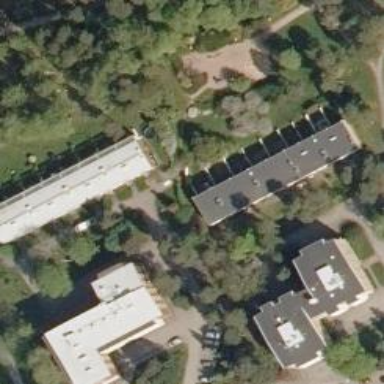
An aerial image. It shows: Terrace building.